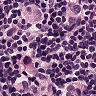
Metastatic tissue present: yes